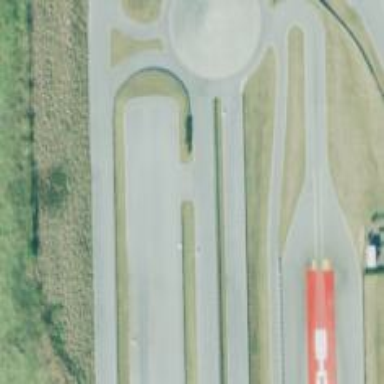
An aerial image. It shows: Raceway for motor sports.